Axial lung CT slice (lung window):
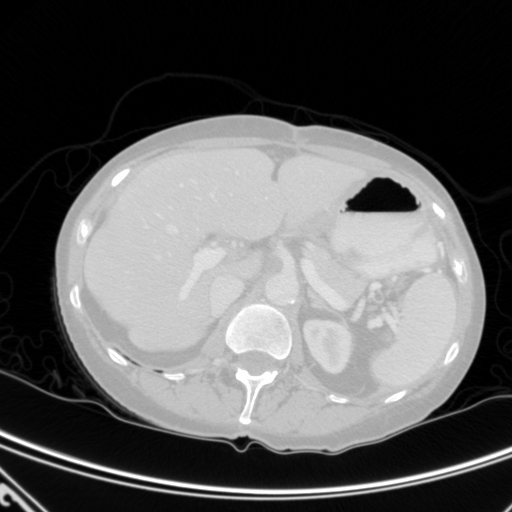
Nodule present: no